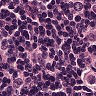
Metastatic tissue present: yes